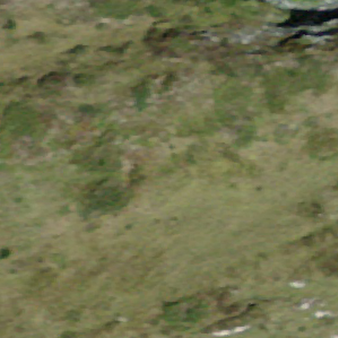
Label: other